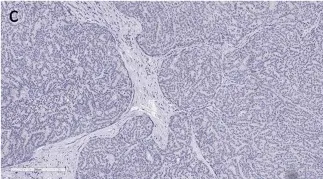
There is very focal positivity for TTF-1 (clone: SPT24); some of the stained cells might be entrapped follicular epithelial cells (c).
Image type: pathology (immunostaining)